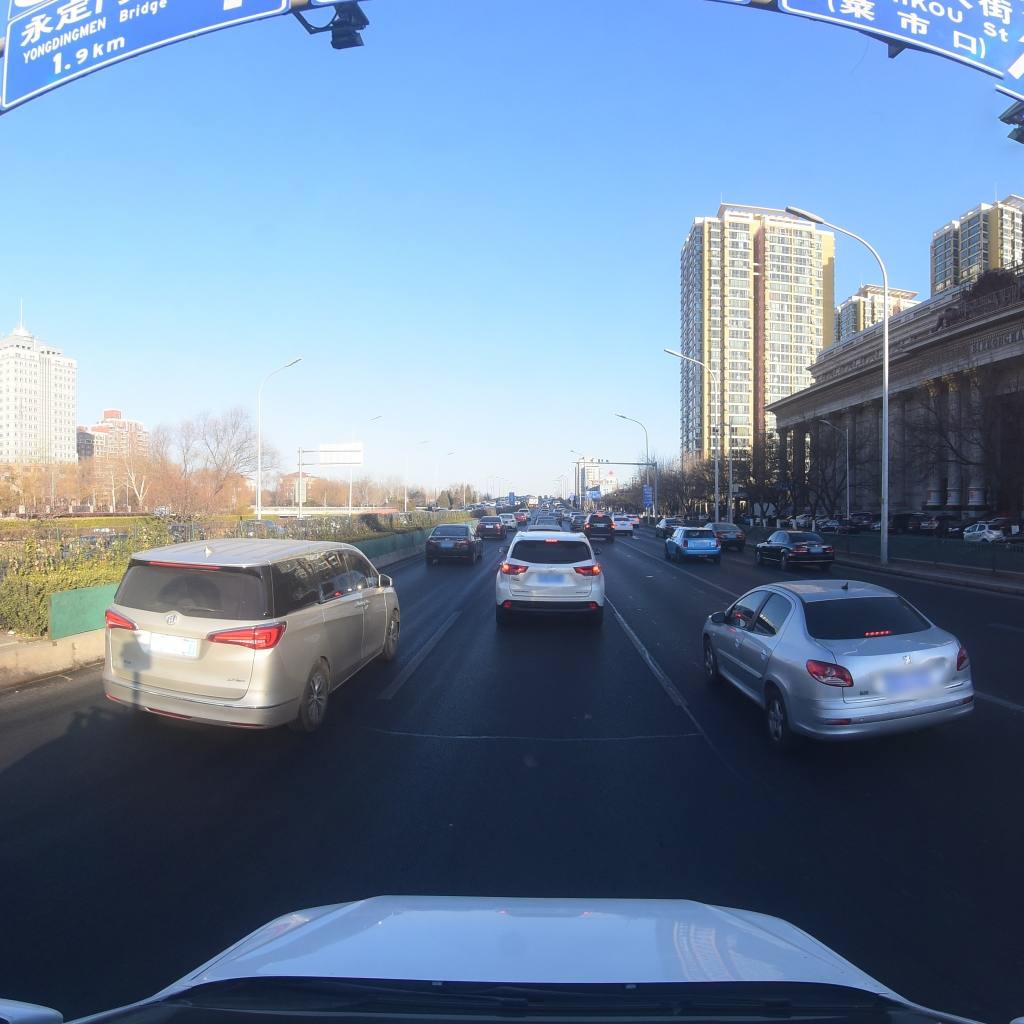
Region: Fengtai
Road damage annotations: longitudinal patch, transverse patch